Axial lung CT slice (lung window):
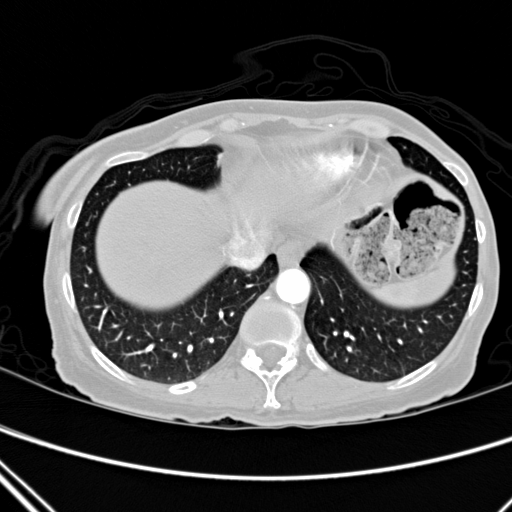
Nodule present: no